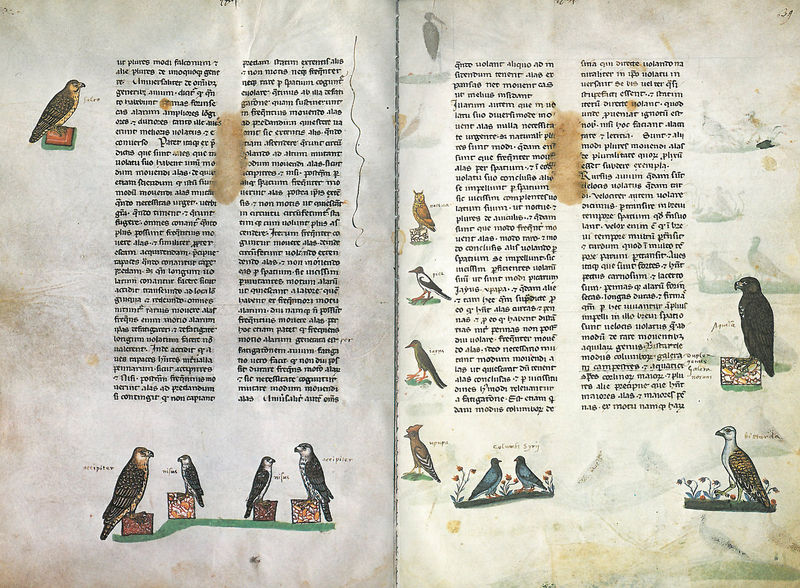
Titel: Falkenbuch Friedrichs des II.; De arte venandi cum avibus
Institution: Rom, Biblioteca Vaticana
Schlagwörter: adler, blau, blätter, falke, vogel, grün, blumen, braun, bunt, orange, schwarz, weiss, blüten, rot, tiere, alt, taube, vögel, blatt, schrift, papier, kamm, vergilbt, spalten, rand, friedrich, offen, buch, seite, illustration, text, jagd, fleck, buchdruck, buchseite, flecken, pergament, geflügel, arabisch, seiten, beute, fressen, habicht, falkenjagd, aufgeschlagen, buchseiten, eule, handschrift, bund, dreckig, traktat, latein, wörter, uhu, buchmalerei, bussard, doppelseite, schrfit, eulen, manuskript, raubvogel, beschmutzt, falken, elster, illumination, enzyklopädie, jagdvogel, bussarde, raubvögel, falkenbuch, singvögel, kauz, verunreinigt, specht, falkenzucht, wiedehopf, vogelbuch, buchseiten#, jagdbuch, beutevogel, jagdtraktat, sweite, jagdvögel